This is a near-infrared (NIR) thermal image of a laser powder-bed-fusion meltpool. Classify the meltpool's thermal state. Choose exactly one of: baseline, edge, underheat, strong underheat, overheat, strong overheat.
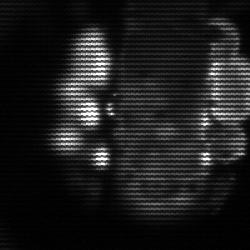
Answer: strong underheat